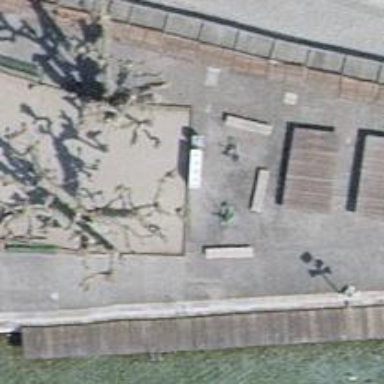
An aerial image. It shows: Fitness station in leisure land.